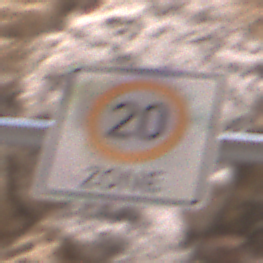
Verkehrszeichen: BeginnZone20
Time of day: Midday
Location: Outdoor (Urban)
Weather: PartlyCloudy
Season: NotSpecified
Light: Natural